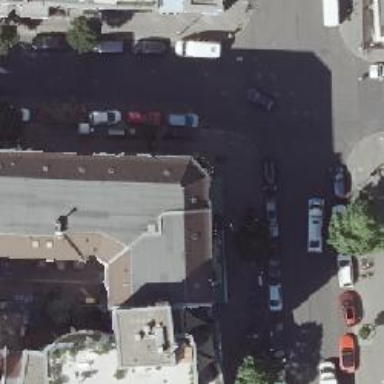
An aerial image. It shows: Restaurant.